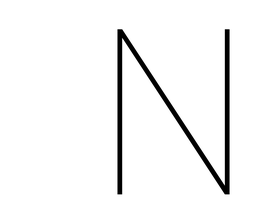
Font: Poppins-Thin